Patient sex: F
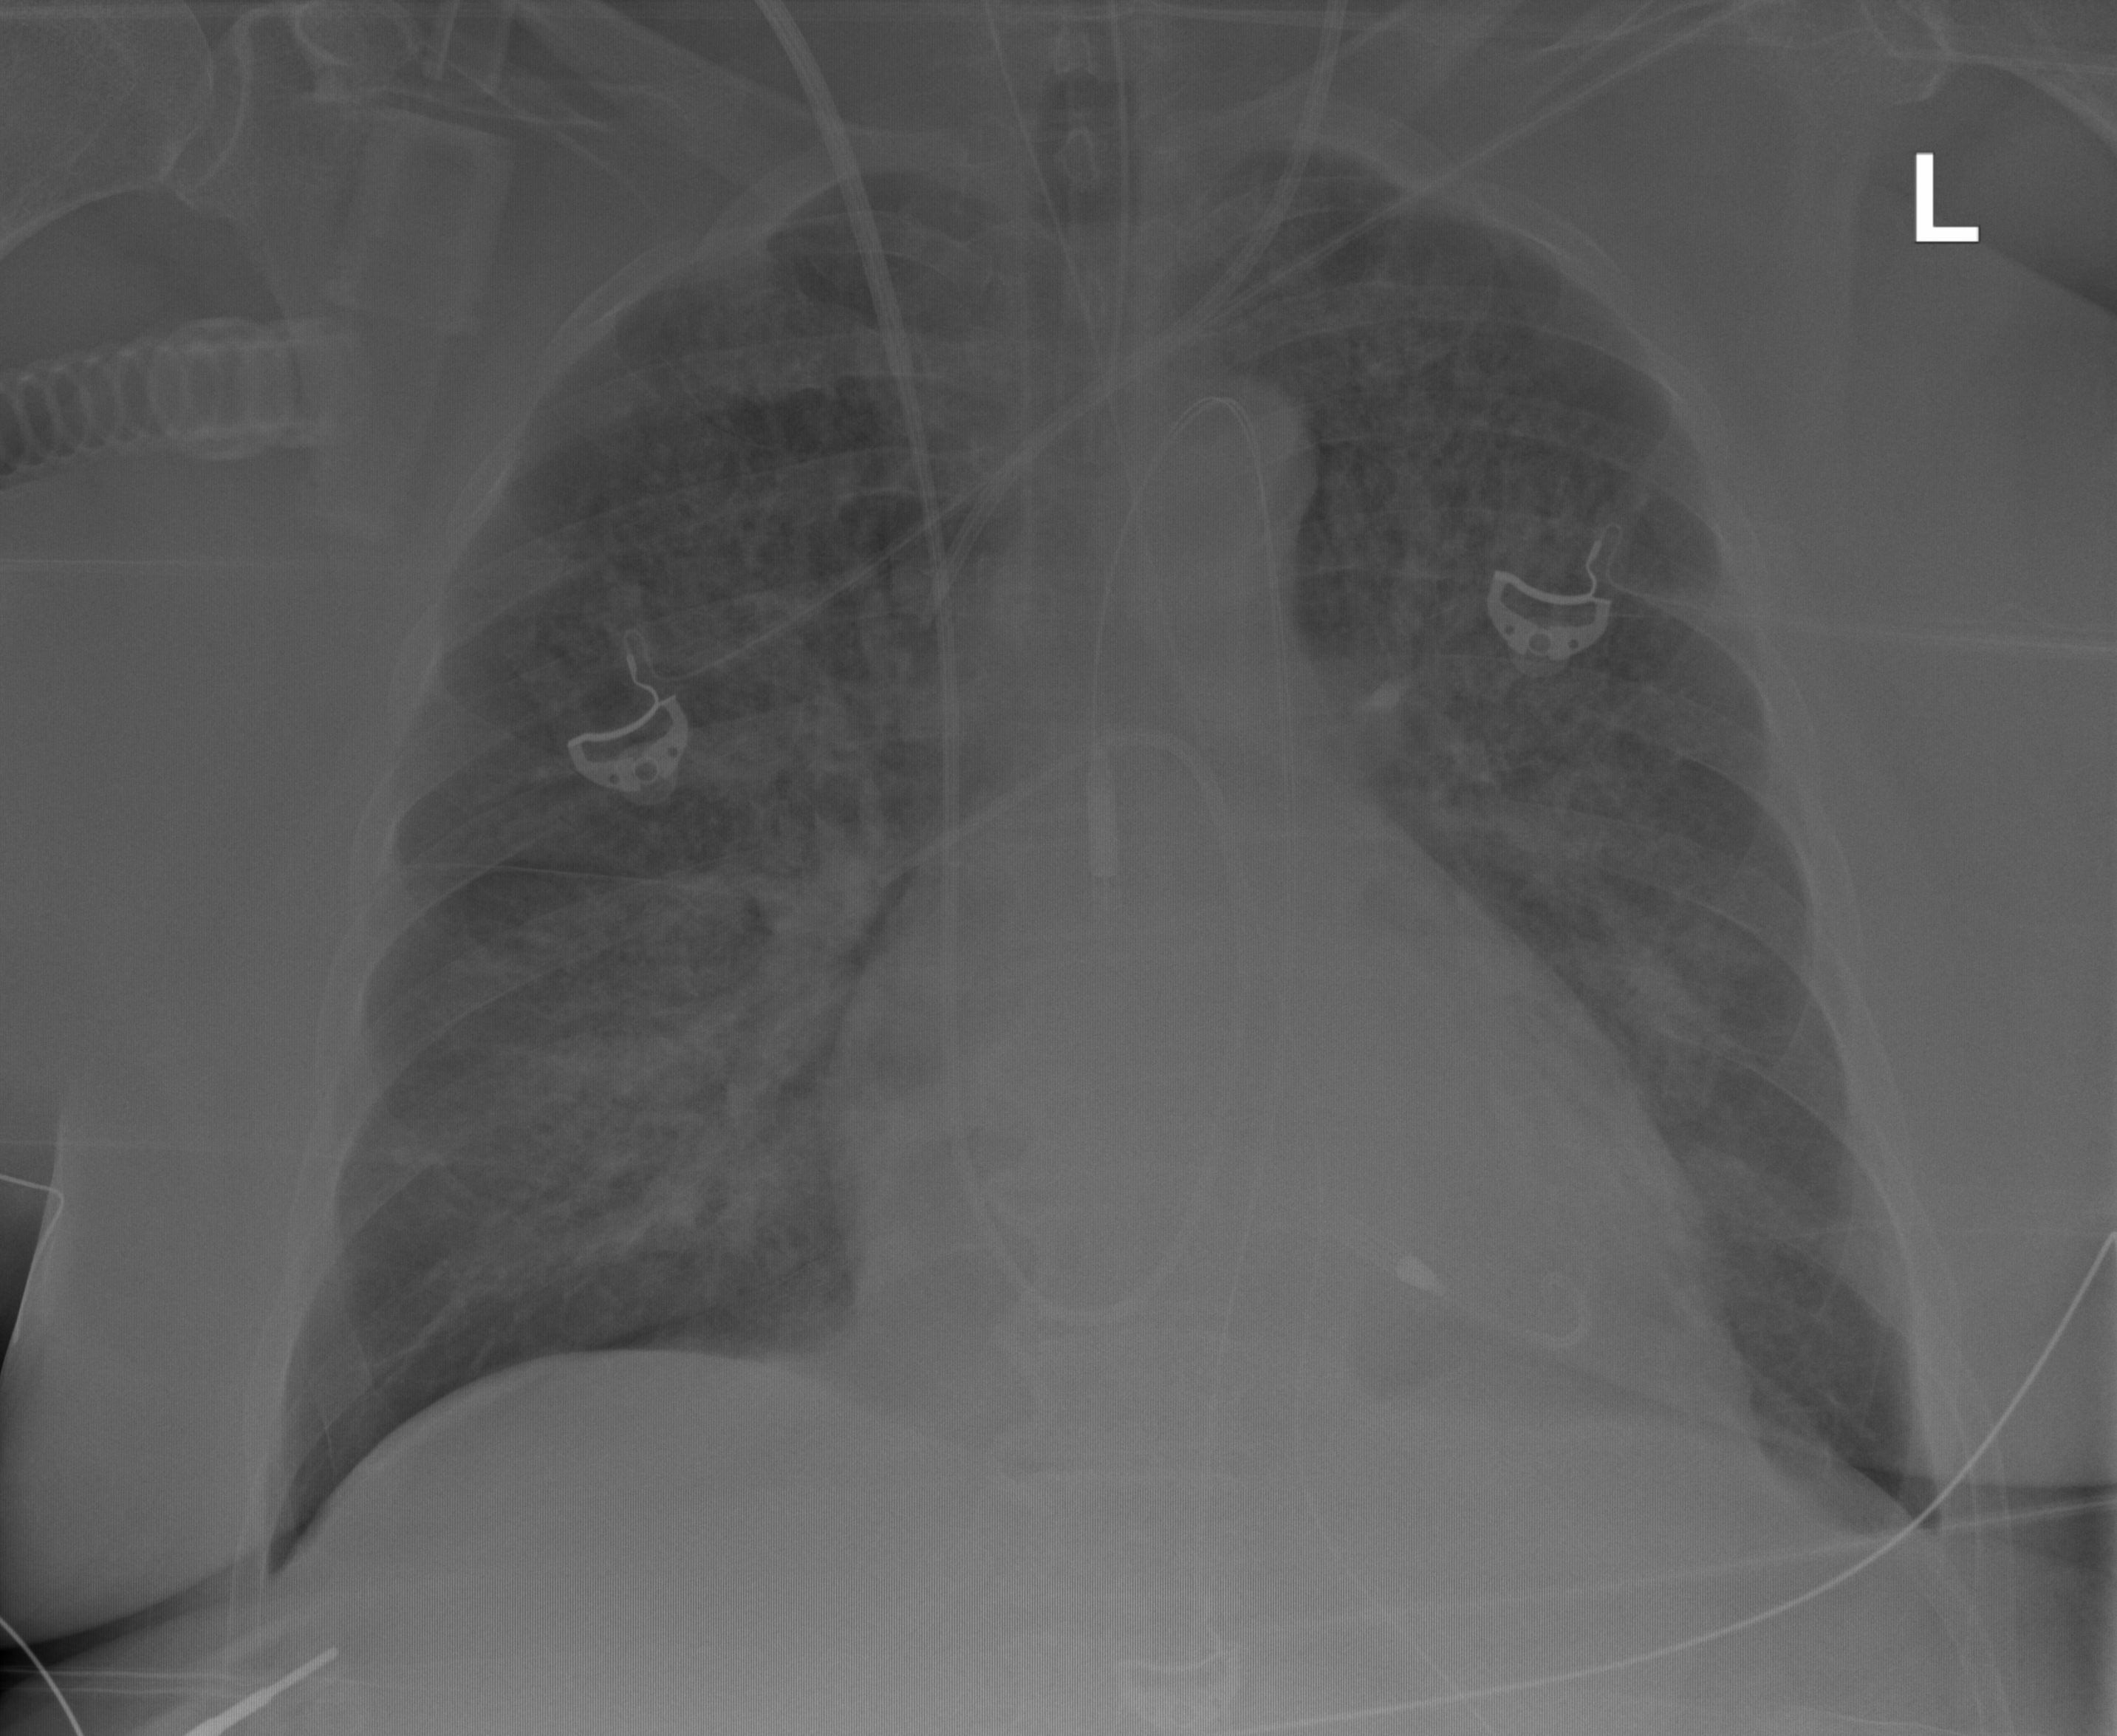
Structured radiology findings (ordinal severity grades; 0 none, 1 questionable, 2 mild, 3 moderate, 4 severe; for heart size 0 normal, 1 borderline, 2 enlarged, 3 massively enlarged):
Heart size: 2
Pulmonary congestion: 2
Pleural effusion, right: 2
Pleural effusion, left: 0
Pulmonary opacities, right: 2
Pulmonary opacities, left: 2
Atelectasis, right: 2
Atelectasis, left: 2